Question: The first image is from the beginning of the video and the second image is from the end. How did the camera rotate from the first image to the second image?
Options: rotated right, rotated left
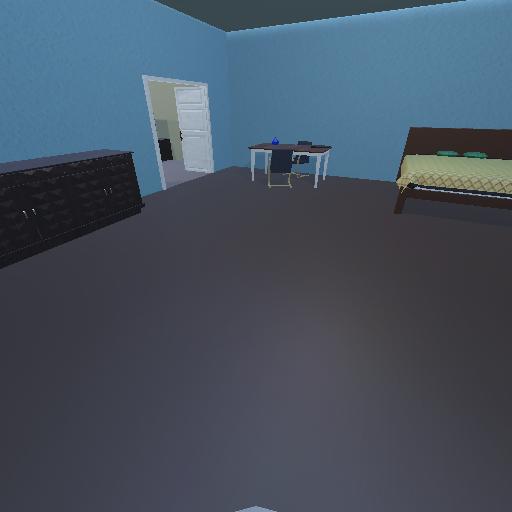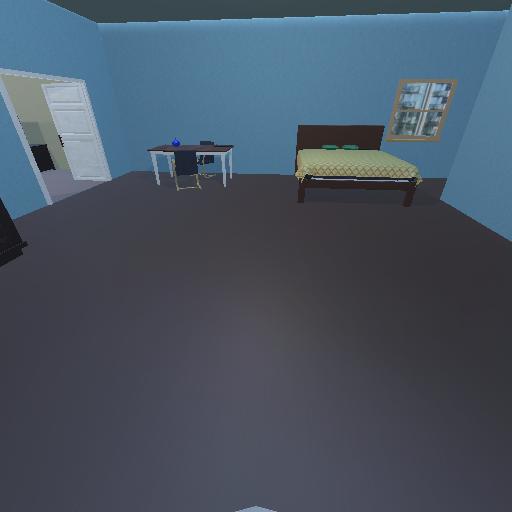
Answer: rotated right